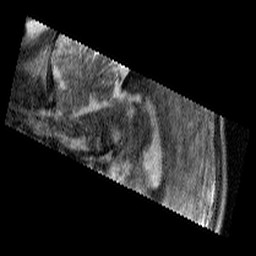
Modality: T2w
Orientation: sagittal
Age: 10
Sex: female
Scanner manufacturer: siemens
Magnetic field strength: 3 T
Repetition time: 9.23 s
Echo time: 0.067 s